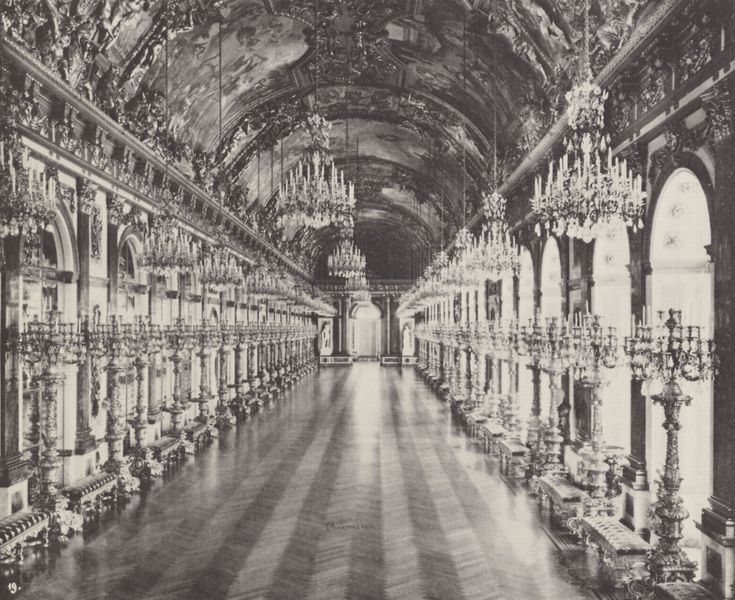
Titel: Bayerische Königsschlösser, Herrenchiemsee - Spiegelgalerie
Künstler: Joseph Albert
Standort: Augsburg
Institution: Staats- und Stadtbibliothek
Schlagwörter: weiß, fenster, frankreich, glas, grau, hell, holz, lampen, licht, lichter, pfeiler, raum, schmuck, schwarz, säule, säulen, tür, schloss, muster, ornament, tanz, wand, architektur, barock, lang, rahmen, spiegel, spiegelung, boden, gold, reich, decke, rokoko, statue, ansicht, bogen, perspektive, fußboden, parkett, leer, saal, rundbogen, symmetrie, glanz, kerze, streifen, kerzen, kronleuchter, leuchter, lüster, stuck, tiefe, glatt, poliert, galerie, halle, flucht, foto, fotografie, photographie, bögen, gang, gewölbe, burg, palast, deko, schwarzweiß, reihe, bänke, original, photo, kerzenleuchter, gesims, kristall, dekce, residenz, rundbögen, fresken, repräsentation, eingan, ständer, deckengemälde, fresko, prunk, herkules, gerundet, innenarchitektur, kandelaber, tonne, gebälk, öffnungen, versailles, deckenmalerei, tonnengewölbe, wölbung, versaille, länge, tonnendecke, ballsaal, luster, ludwig ii., anton, märchenkönig, herrenchiemsee, proklamation, spiegelsaal, louis xvi, louis xv, ludwig xiv., täfelung, spiegeldecke, spiegelgalerie, ludwig xvi, ludwig xvi., anton von werner, deutsches kaiserreich, fälschung, gebondert, gewachst, könig ludwig xiv., louis xiv., ludwig xiv. von franreich, original und fälschung, parkettfussboden, reichsgründung, repräsentationsraum, versailes, von werner, werner, leichter, foo, tonn, vassailles, louis ivx